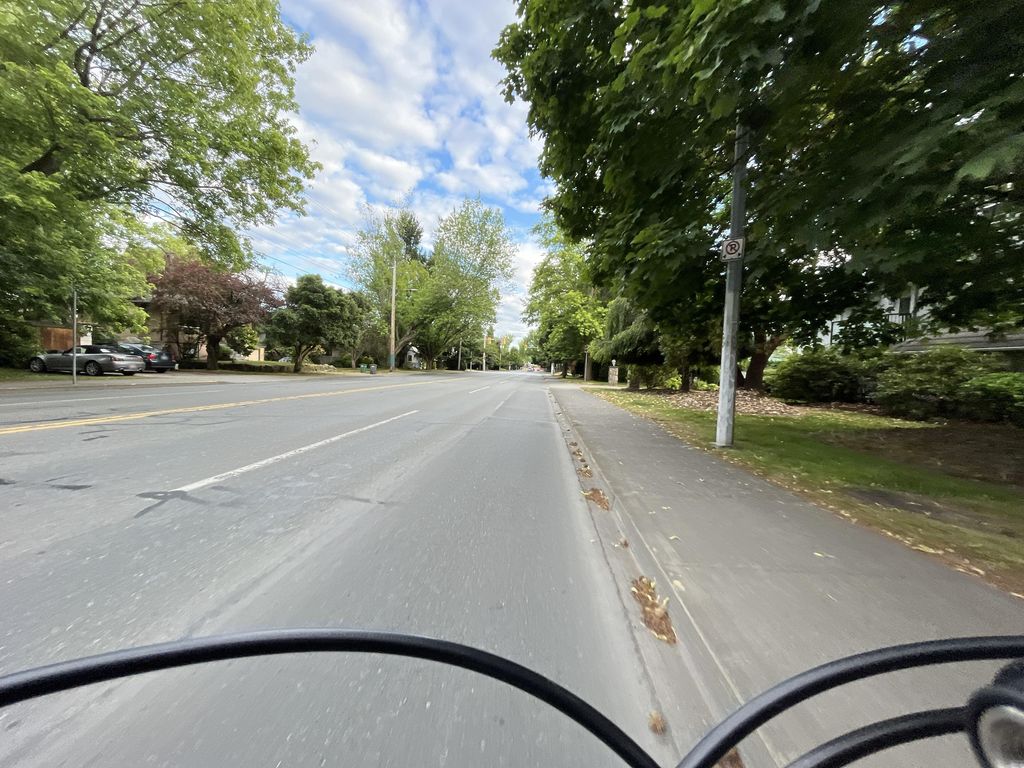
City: victoria